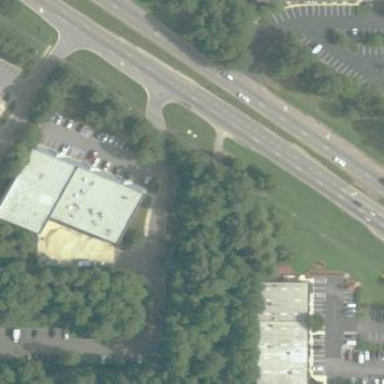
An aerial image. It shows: Commercial building.